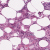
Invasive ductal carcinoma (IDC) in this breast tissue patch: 0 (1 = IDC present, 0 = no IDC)